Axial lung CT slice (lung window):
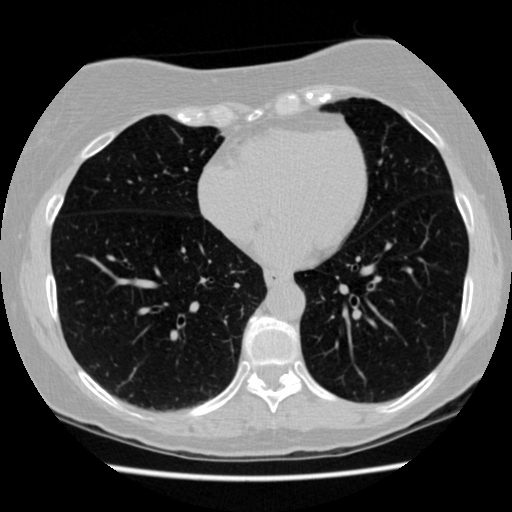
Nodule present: no